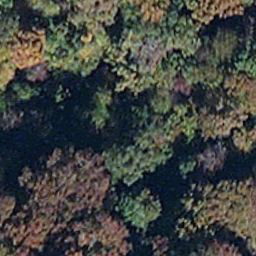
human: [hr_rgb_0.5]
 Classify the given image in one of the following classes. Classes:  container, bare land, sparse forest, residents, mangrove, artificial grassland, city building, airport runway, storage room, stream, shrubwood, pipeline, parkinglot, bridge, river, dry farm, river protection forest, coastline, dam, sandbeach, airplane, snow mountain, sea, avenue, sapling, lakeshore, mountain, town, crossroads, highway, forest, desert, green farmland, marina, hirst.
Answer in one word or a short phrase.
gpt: mangrove